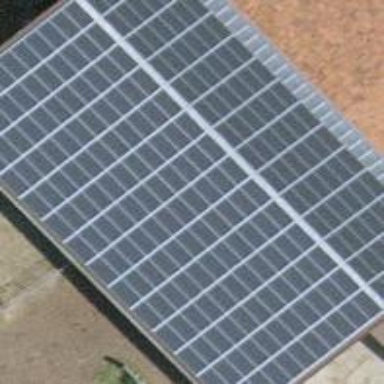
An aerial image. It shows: Solar power generator with photovoltaic panels.